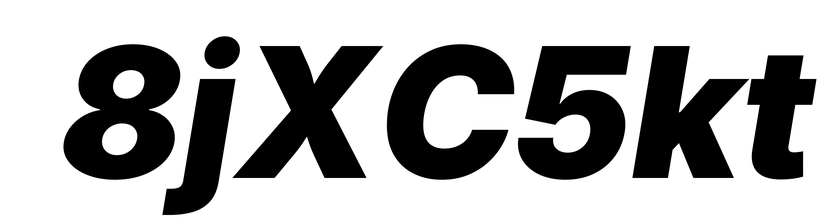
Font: Inter-Italic_Black_Italic